Question:
I have this drop-down(how_often). If a user select 2 weeks then i want to send an email using delayed jobs like this:
'''
mymailer.delay(:run_at => how_often.from_now).send_email
'''
here I get "2.weeks" in how_often which is a string and the above code doesn't work as we can do as:
'''
mymailer.delay(:run_at => 2.weeks.from_now).send_email
'''
How to convert how_often(string) into reserved words like: 2.weeks, 2.months etc?
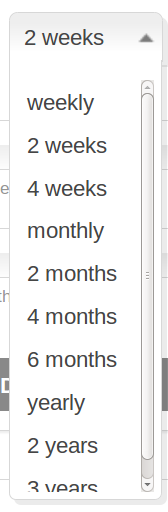
Answer: you could probably do it with eval:
mymailer.delay(:run_at => eval(how_often).from_now).send_email